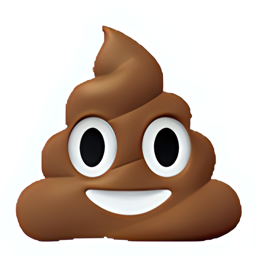
Name: pile of poo
Emoji: 💩
Group: Smileys & Emotion
Sub-group: face-costume